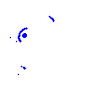
Particle: kaon